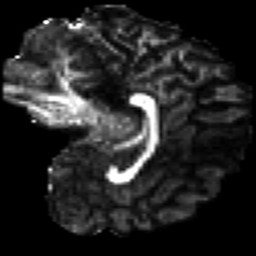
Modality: FA
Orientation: sagittal
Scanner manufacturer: siemens
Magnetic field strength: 3 T
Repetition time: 7.8 s
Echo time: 0.09 s